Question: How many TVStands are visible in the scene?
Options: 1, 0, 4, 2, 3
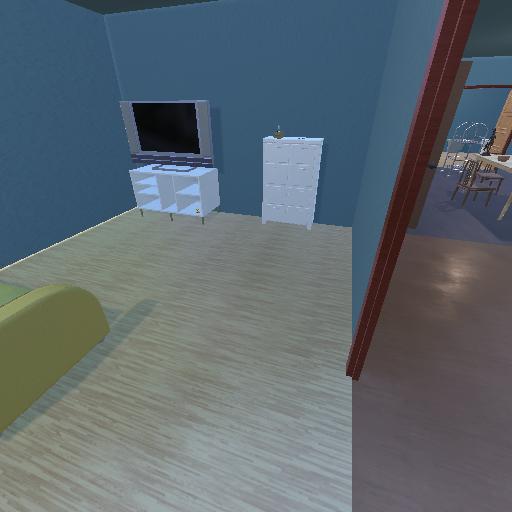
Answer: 1